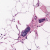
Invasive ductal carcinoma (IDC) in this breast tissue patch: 0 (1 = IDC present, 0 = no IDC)